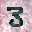
Label: 3